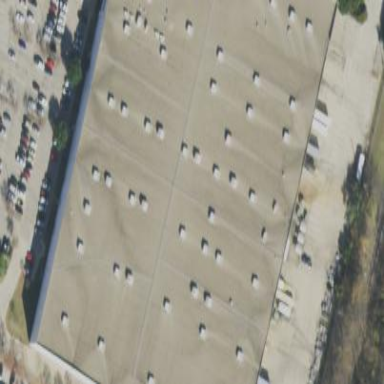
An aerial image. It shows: Industrial building with flat roof.